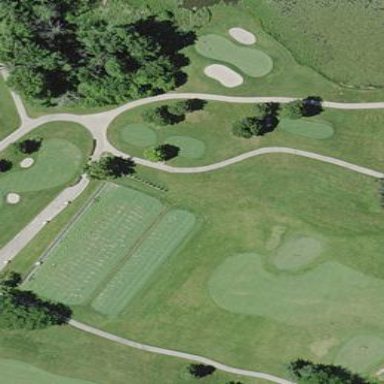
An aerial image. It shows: Grassy area designated as driving range for golf.